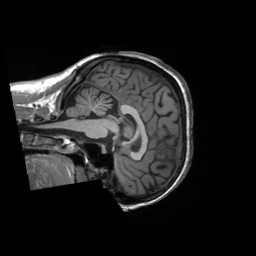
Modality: T1w
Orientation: sagittal
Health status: healthy
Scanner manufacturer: siemens
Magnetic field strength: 3 T
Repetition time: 2.3 s
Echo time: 0.00228 s